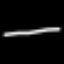
Label: line